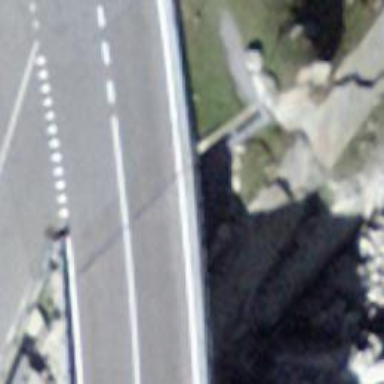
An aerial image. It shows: Primary highway on asphalt bridge.